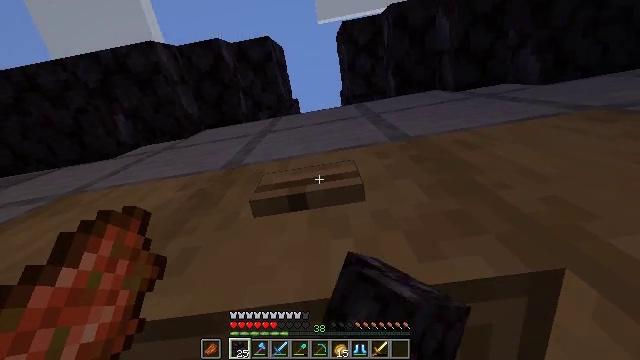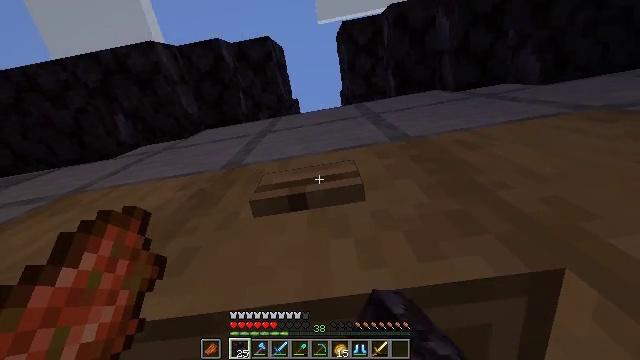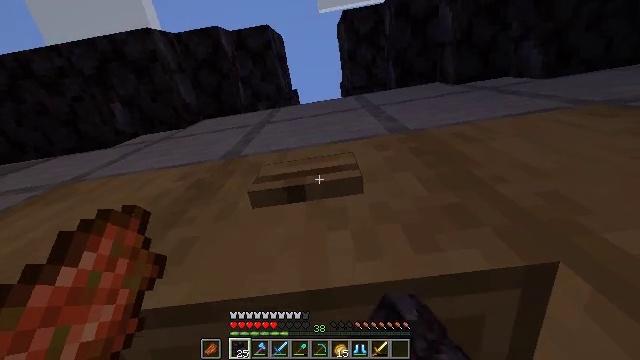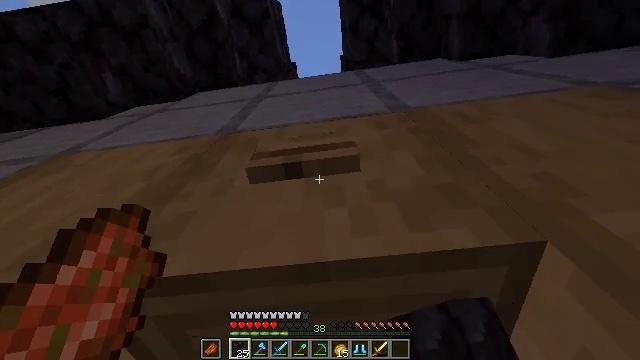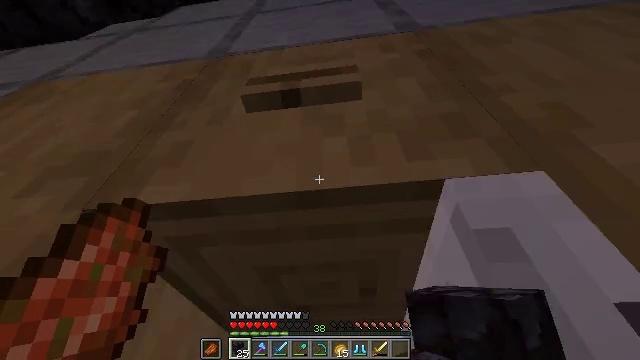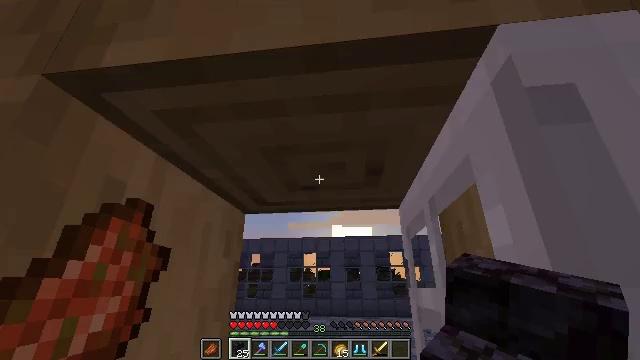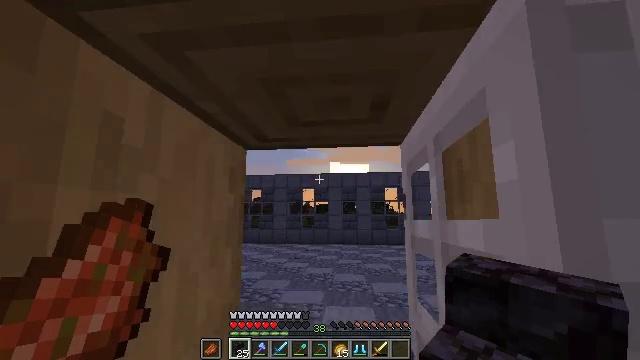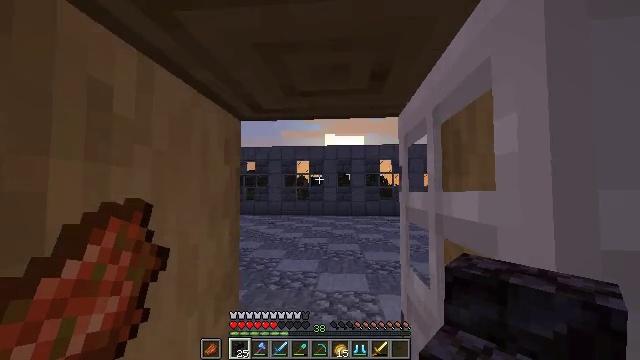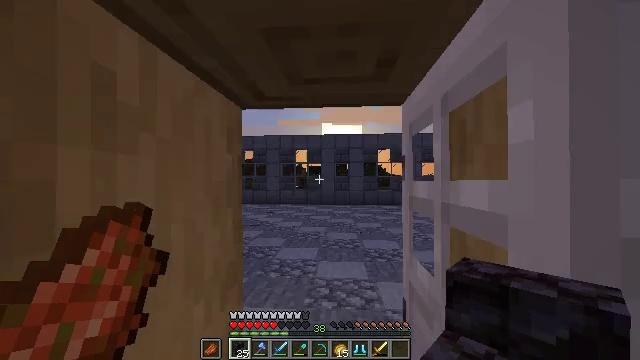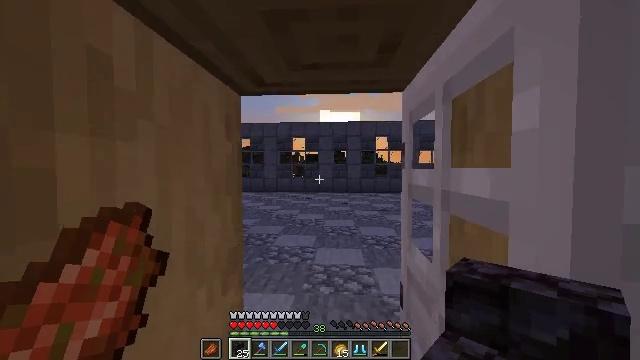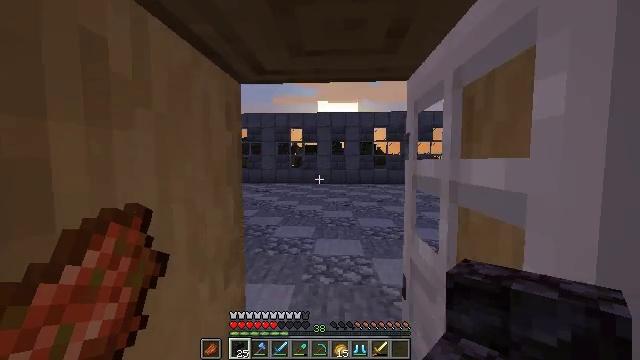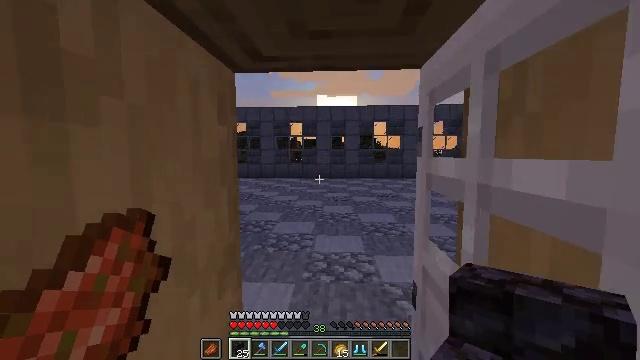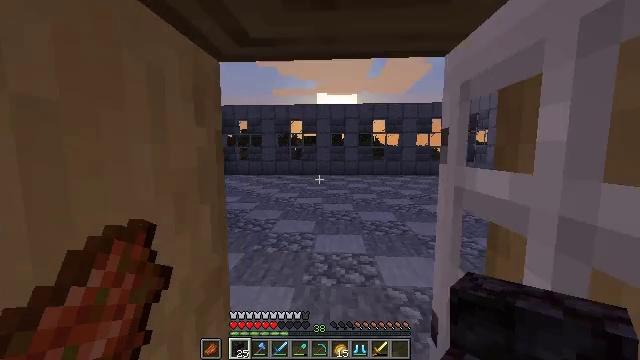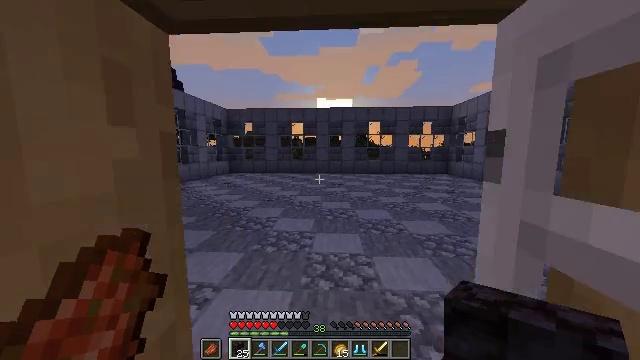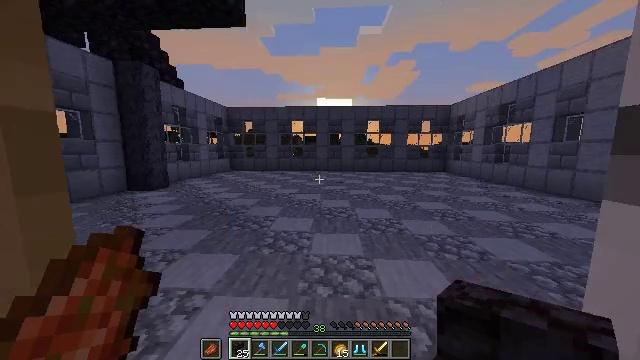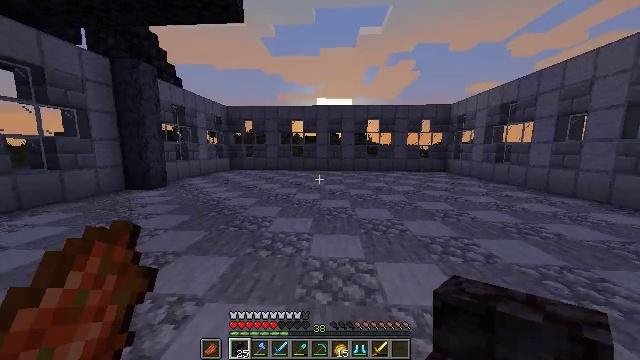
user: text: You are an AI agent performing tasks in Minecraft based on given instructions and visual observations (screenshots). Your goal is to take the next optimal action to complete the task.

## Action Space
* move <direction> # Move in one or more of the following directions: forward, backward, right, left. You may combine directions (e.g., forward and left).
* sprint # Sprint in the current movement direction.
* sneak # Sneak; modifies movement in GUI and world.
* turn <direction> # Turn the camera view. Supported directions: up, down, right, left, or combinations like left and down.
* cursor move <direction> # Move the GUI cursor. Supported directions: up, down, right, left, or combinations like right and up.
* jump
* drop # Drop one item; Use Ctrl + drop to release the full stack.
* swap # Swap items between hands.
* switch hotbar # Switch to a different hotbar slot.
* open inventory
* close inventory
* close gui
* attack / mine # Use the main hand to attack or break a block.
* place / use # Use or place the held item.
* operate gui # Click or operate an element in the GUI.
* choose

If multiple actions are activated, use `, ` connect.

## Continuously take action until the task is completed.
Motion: motion action
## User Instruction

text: Mine the white bed.
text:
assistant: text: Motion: no_op
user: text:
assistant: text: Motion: turn down
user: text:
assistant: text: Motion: turn right and down
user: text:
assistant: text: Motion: move forward, turn down
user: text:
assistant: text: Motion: move forward, turn down
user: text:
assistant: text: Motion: move forward, turn down
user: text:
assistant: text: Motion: move forward, turn right and down
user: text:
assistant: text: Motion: move forward, sprint, turn down
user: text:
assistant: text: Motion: move forward, sprint, turn down
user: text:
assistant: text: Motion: move forward, sprint, turn down
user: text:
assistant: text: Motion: move forward, sprint, turn down
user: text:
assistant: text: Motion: move forward, sprint
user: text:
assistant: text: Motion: move forward
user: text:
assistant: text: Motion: move forward
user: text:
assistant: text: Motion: move forward, sprint
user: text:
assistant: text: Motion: move forward, sprint
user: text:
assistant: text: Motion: move forward, sprint
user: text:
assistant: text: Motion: move forward, sprint
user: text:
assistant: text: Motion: move forward
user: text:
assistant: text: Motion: move forward
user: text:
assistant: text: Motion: move forward, sprint
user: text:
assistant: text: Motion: move forward, sprint
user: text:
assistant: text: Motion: move forward, sprint
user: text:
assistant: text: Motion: move forward, sprint
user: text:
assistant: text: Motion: move forward, sprint
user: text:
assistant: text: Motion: move forward, sprint
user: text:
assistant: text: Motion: move forward, sprint
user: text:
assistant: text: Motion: move forward, sprint
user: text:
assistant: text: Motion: move forward, sprint
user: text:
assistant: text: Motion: move forward